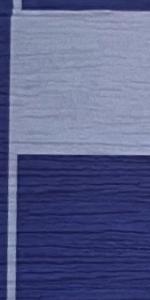
Label: Empty